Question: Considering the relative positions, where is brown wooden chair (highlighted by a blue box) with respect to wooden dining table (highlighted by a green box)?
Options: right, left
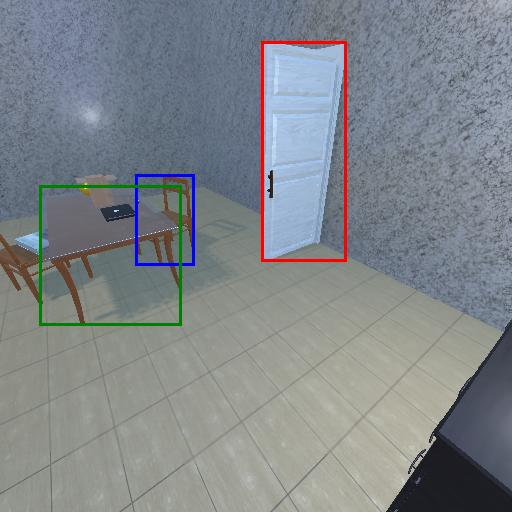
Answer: right